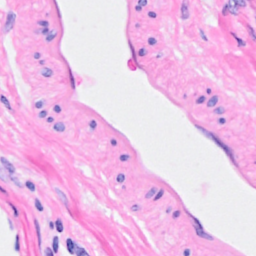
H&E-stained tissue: Breast